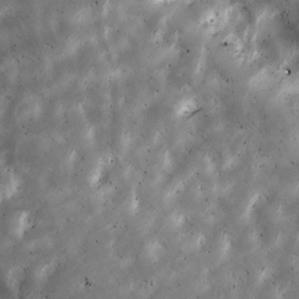
Label: non_frost